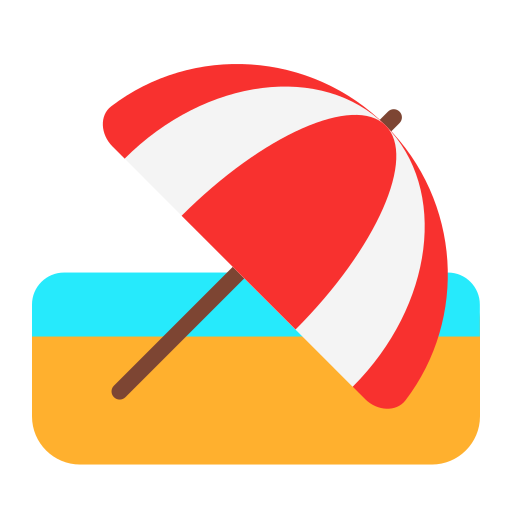
beach with umbrella flat